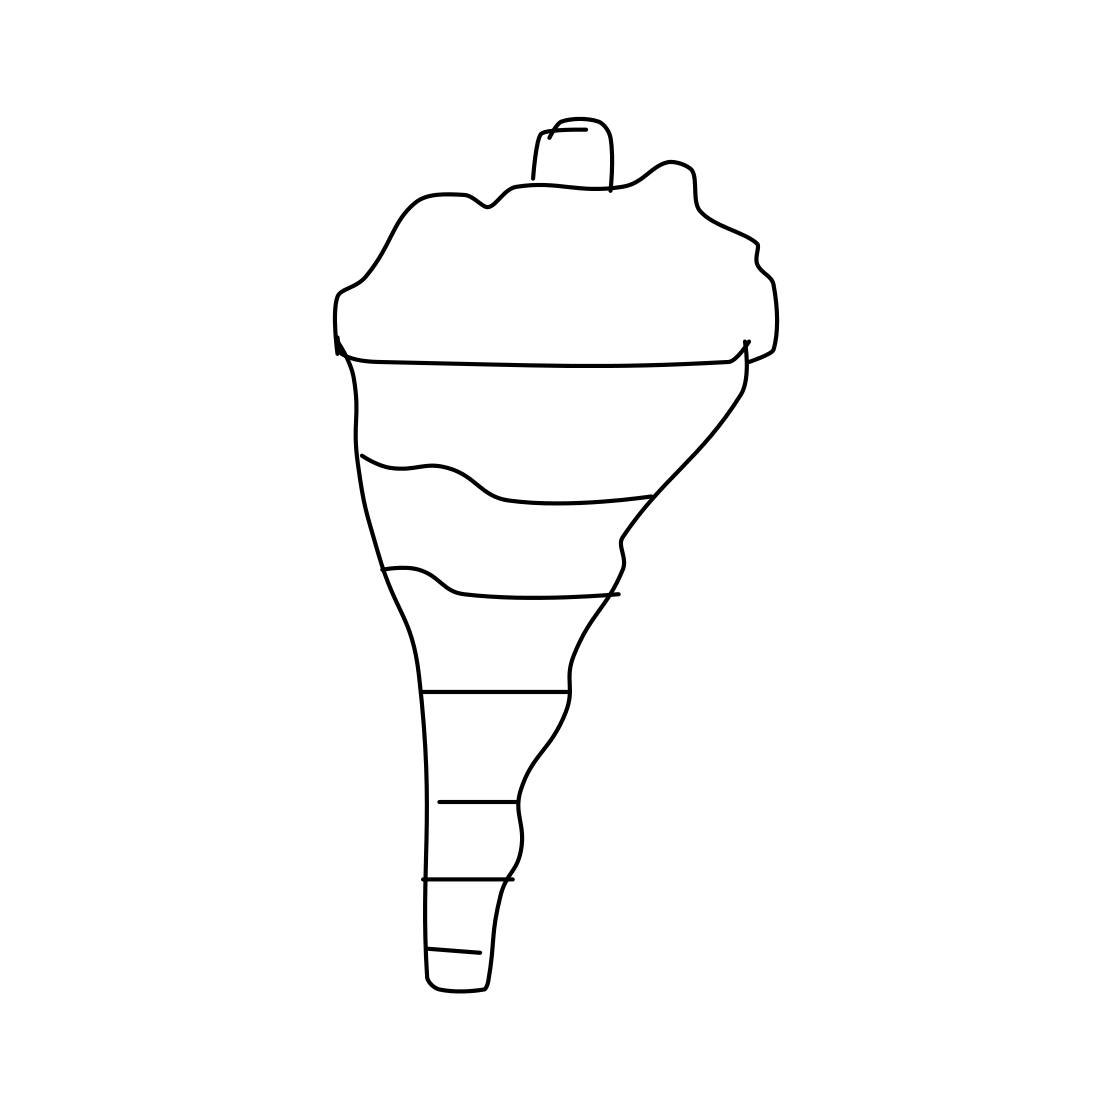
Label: ice-cream-cone